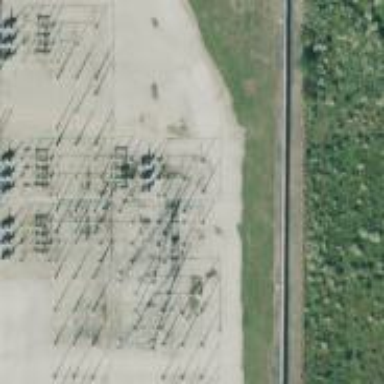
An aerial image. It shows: Switch used for power control.